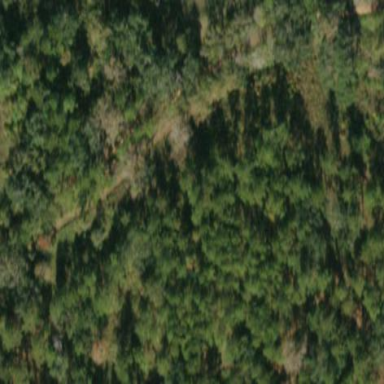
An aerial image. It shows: Mixed woodland with various types of leaves.